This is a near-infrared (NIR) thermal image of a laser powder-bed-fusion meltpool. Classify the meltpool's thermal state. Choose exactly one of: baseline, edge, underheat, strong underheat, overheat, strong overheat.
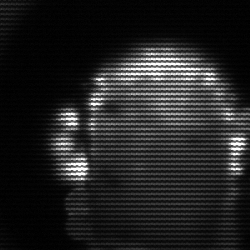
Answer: baseline